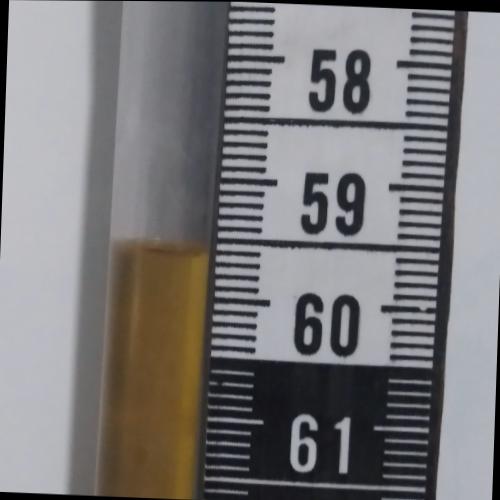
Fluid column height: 59.6 cm